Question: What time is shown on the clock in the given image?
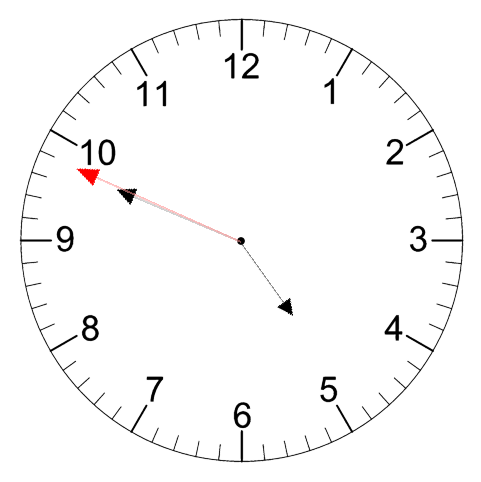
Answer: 04:48:49